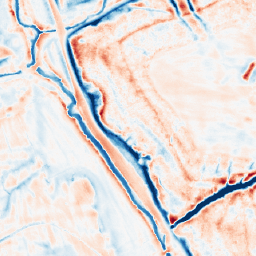
Category: edge_preserving
Decomposition family: bilateral
Decomposition parameters: d: 21
sigma_color: 150
sigma_space: 25
Upsampling method: area
Upsampling parameters: scale: 2
Upsampling scale: 2